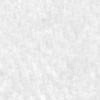
Label: no_change